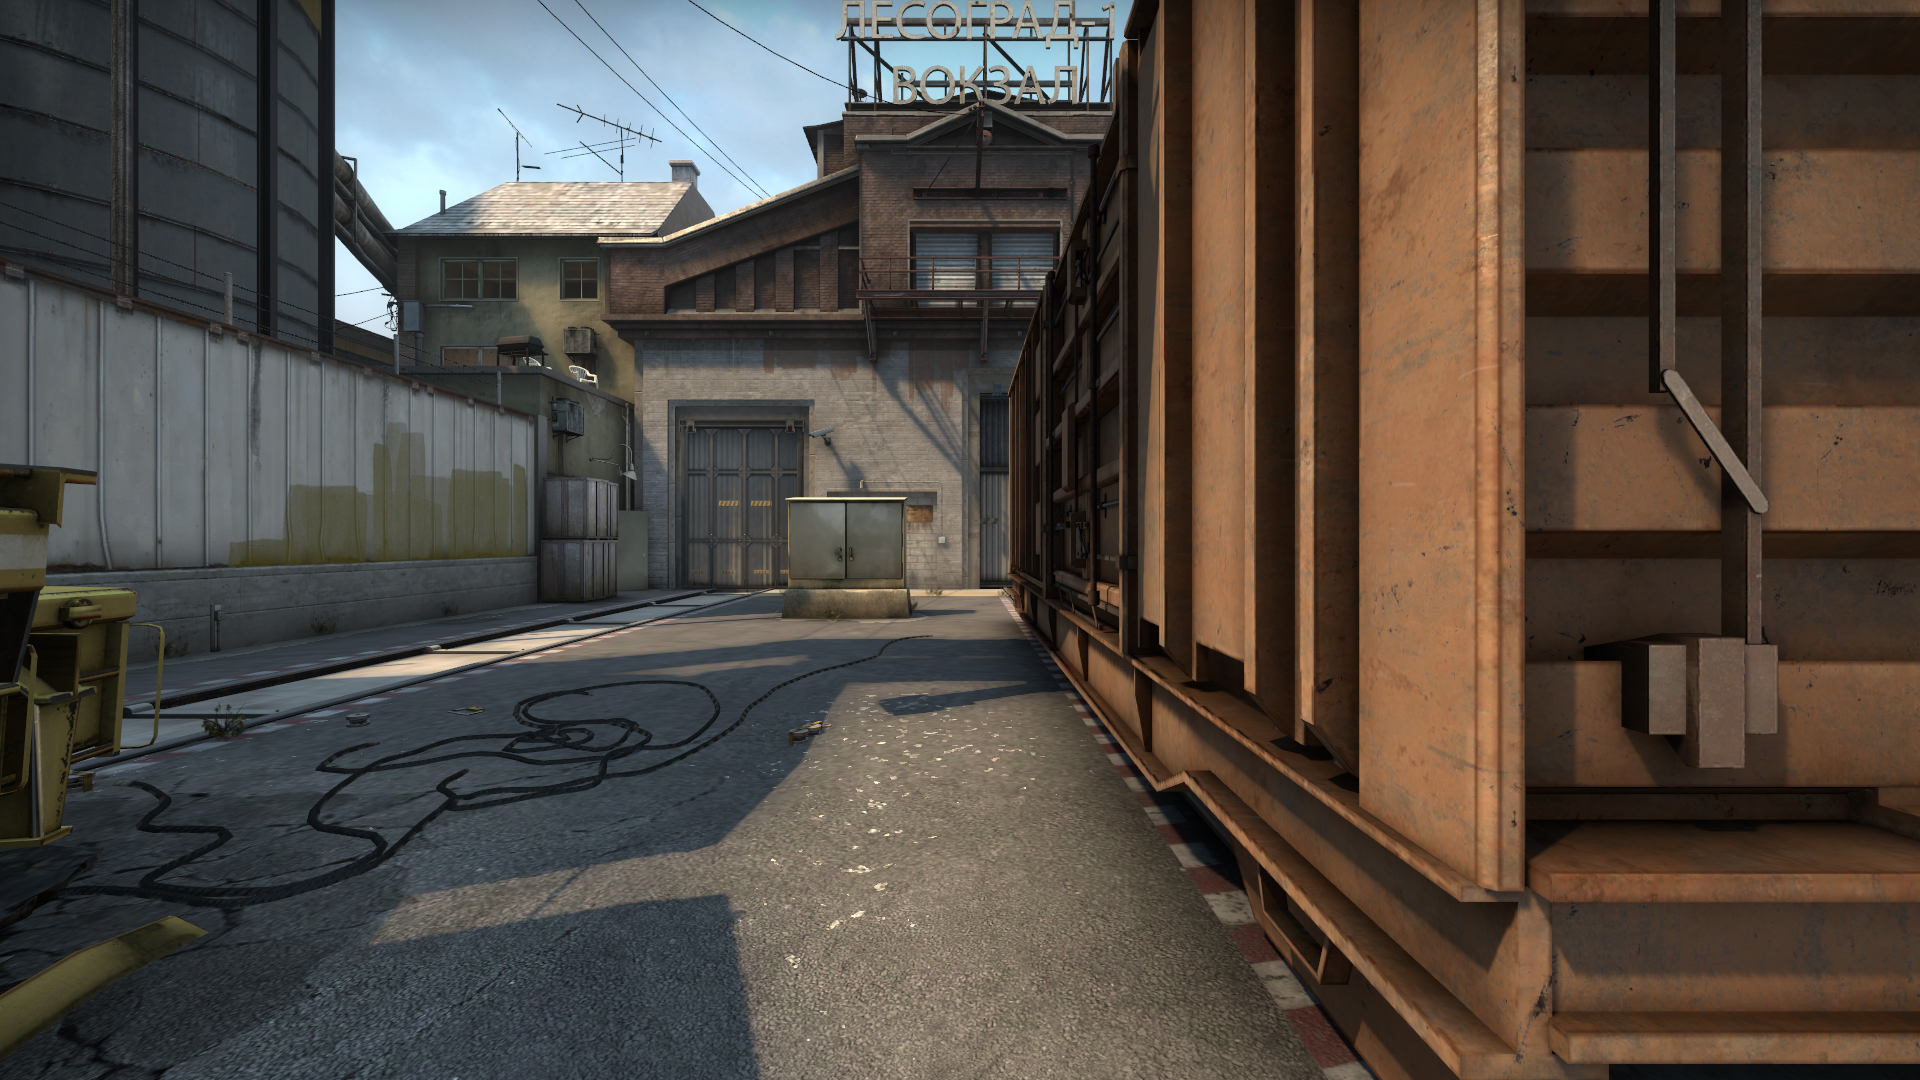
Map: de_train